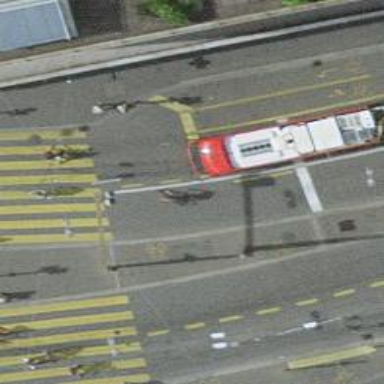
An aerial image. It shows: Road with traffic signals.